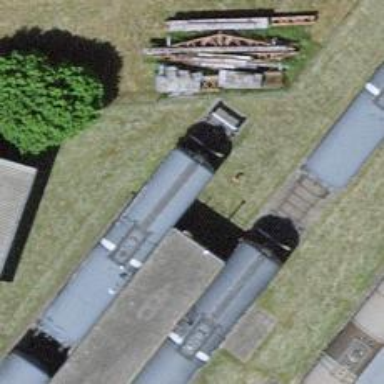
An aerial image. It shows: Single-track railway spur.